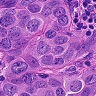
Metastatic tissue present: yes